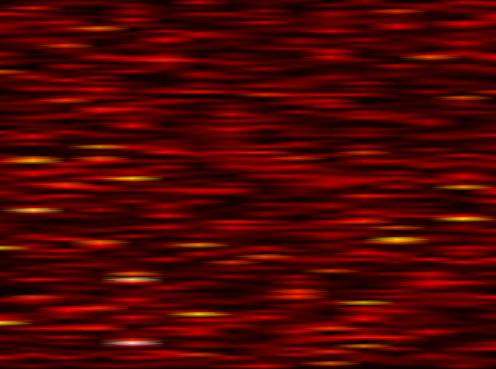
Label: UFMC